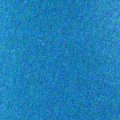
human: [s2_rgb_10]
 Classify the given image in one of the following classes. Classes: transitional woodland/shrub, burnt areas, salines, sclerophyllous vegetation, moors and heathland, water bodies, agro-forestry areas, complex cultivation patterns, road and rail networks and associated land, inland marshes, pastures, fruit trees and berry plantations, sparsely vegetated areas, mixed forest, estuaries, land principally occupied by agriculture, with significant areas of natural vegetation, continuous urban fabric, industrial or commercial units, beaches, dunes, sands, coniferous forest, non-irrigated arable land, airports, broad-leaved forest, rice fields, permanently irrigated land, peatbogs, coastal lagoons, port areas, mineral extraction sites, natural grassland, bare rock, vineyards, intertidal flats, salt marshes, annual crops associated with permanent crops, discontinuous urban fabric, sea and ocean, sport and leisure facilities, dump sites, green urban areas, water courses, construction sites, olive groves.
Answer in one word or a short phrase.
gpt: sea and ocean